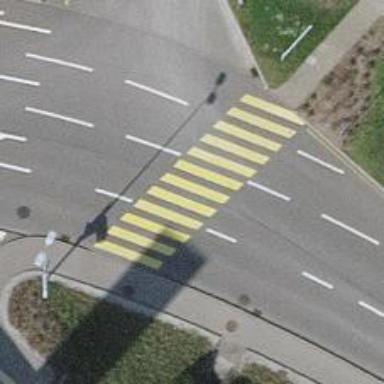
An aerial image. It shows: Uncontrolled zebra crossing on the road.